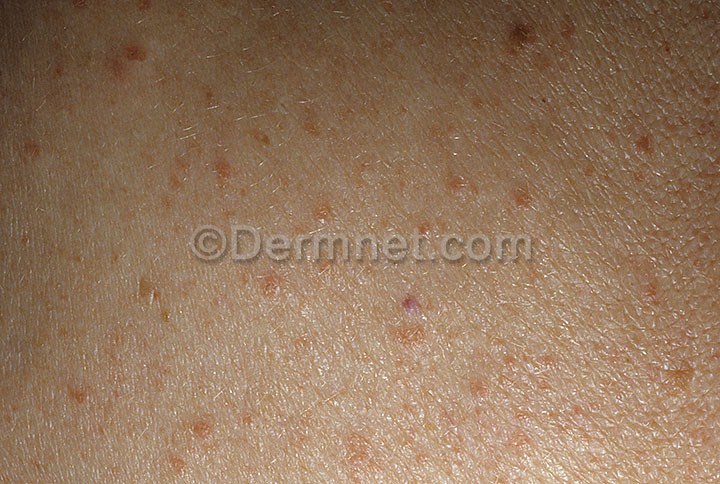
Disease: Bullous Disease Photos